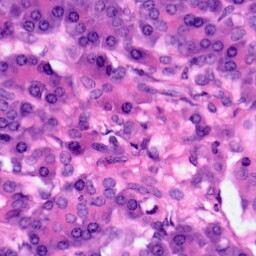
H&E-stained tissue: Pancreatic